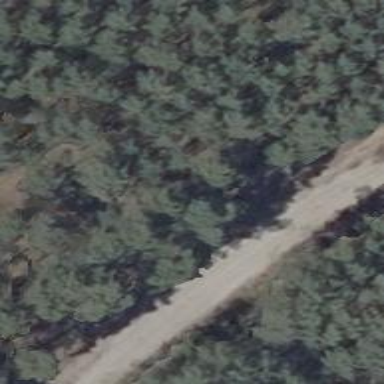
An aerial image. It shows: Sandy track road with grade3 tracktype.